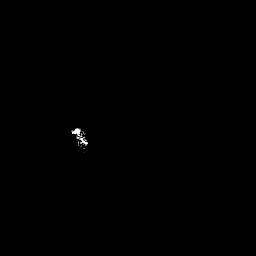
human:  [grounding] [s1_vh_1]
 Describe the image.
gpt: In the satellite image, there is  <ref>1 small ship </ref> <box>[[26, 48, 34, 57, 0]]</box> located at center.